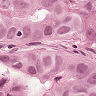
Metastatic tissue present: yes